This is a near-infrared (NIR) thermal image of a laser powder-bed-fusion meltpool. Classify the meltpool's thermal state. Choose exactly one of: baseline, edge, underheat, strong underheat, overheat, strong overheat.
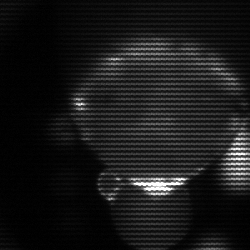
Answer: edge